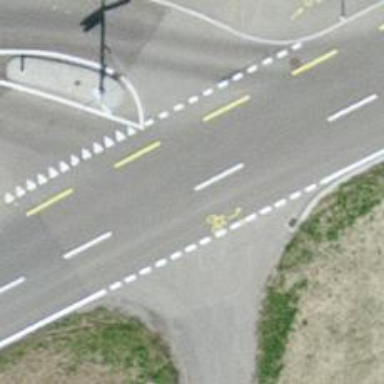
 featuring opposite lane cycleway on the left."